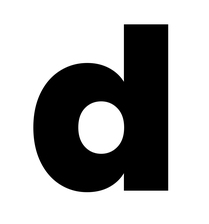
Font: Poppins-ExtraBold